Aerial crown-view tile of a tropical tree (Barro Colorado Island, Panama), acquired 20250616:
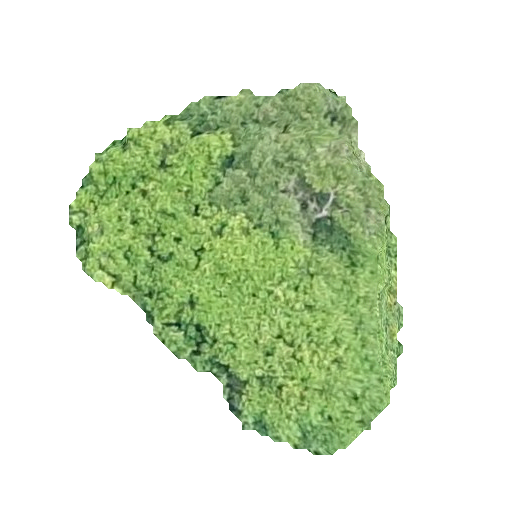
Species: Prioria copaifera
GBIF accepted scientific name: Prioria copaifera
Crown area: 121.974 m²